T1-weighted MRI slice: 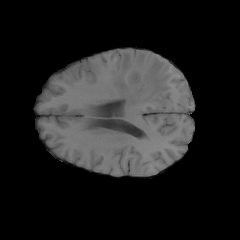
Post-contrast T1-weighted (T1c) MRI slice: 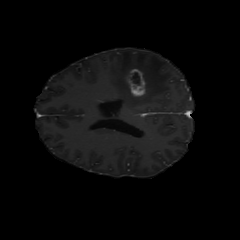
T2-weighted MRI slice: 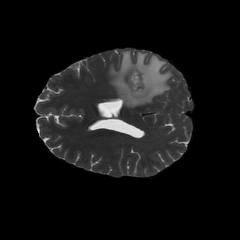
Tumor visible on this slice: yes